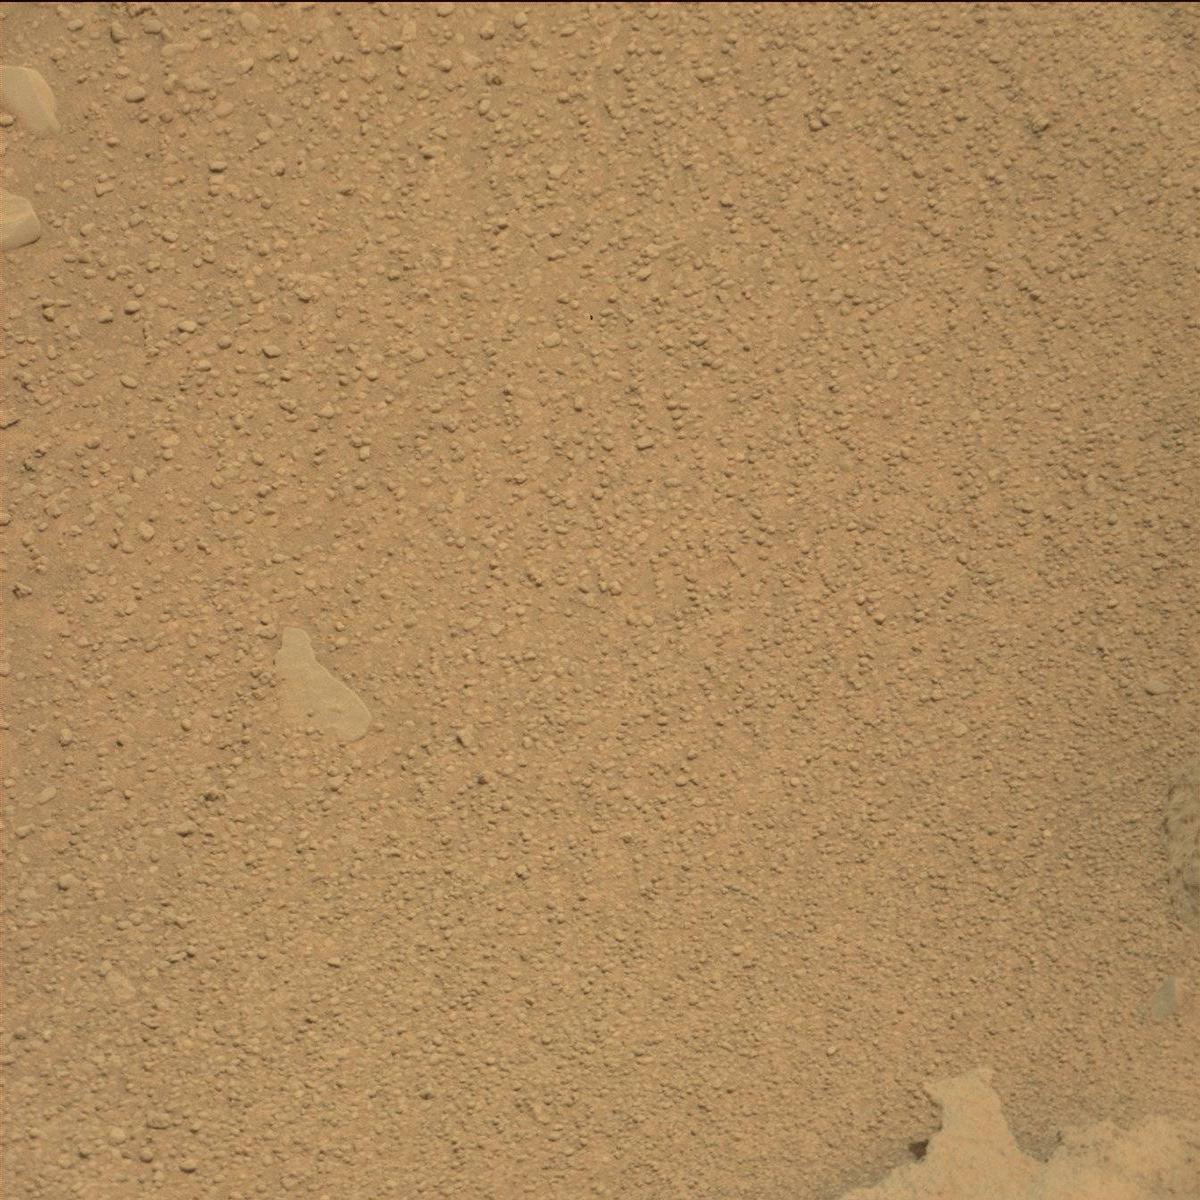
Terrain classes present: Bedrock, Sand / Soil